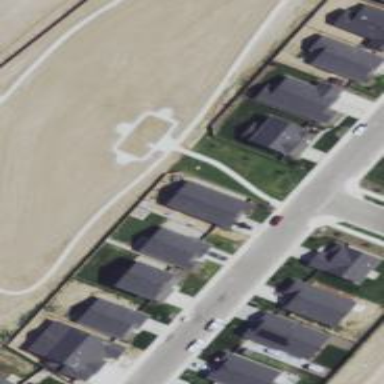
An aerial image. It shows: Sidewalk.